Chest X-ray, AP view. Patient: 63 years old, sex M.
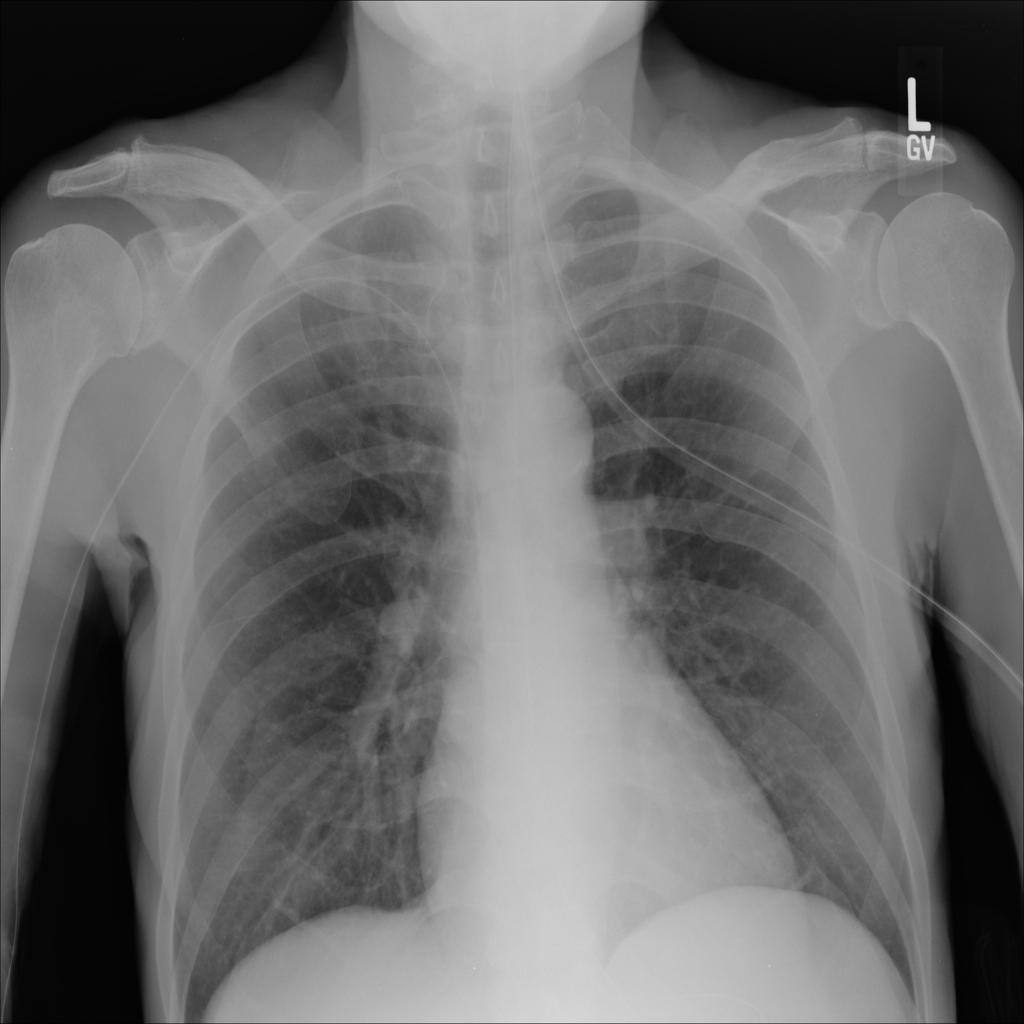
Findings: No Finding